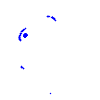
Particle: kaon